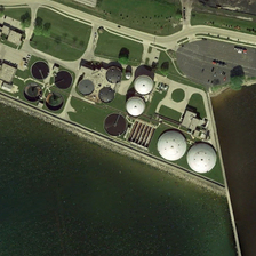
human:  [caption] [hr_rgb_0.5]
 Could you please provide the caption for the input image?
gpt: This photo is green.

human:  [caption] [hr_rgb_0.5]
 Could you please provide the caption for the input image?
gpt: The picture is green.

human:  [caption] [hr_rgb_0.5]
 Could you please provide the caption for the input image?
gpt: architectural layout image .

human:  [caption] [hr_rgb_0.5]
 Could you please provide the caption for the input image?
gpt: The picture is green.

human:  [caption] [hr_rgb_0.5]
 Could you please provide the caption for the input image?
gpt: The picture is green.